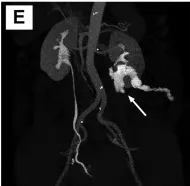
Postoperative imaging showing urinary fistula. (A-E) Urinary fistula (arrow) was detected by CT urography.
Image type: radiology (ct)